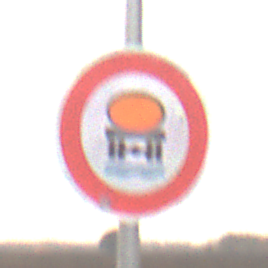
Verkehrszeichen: VerbotFahrzeugeWassergefaehrdenderLadung
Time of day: MorningAfternoon
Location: Outdoor (Nature)
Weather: Overcast
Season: NotSpecified
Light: Natural